Question: I am trying to create a calculated column that populates with a date based on subtracting 6 hours from each datetime value in the Scan_Date column. I've been having a surprisingly hard time getting this done.

I tried using a measure and DAX but couldn't get that to work.
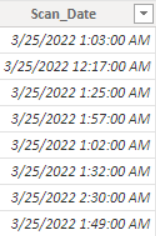
Answer: In DAX:
'''
Column = [Scan_Date] - 6/24
'''
'''
Column = [Scan_Date] - Time(6,0,0)
'''
<URL>